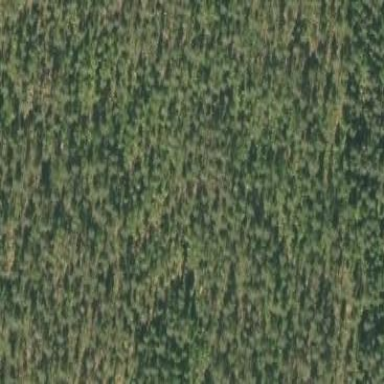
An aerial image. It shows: Woodland with needle-leaved trees.